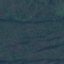
Land use / land cover: Forest